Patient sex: M
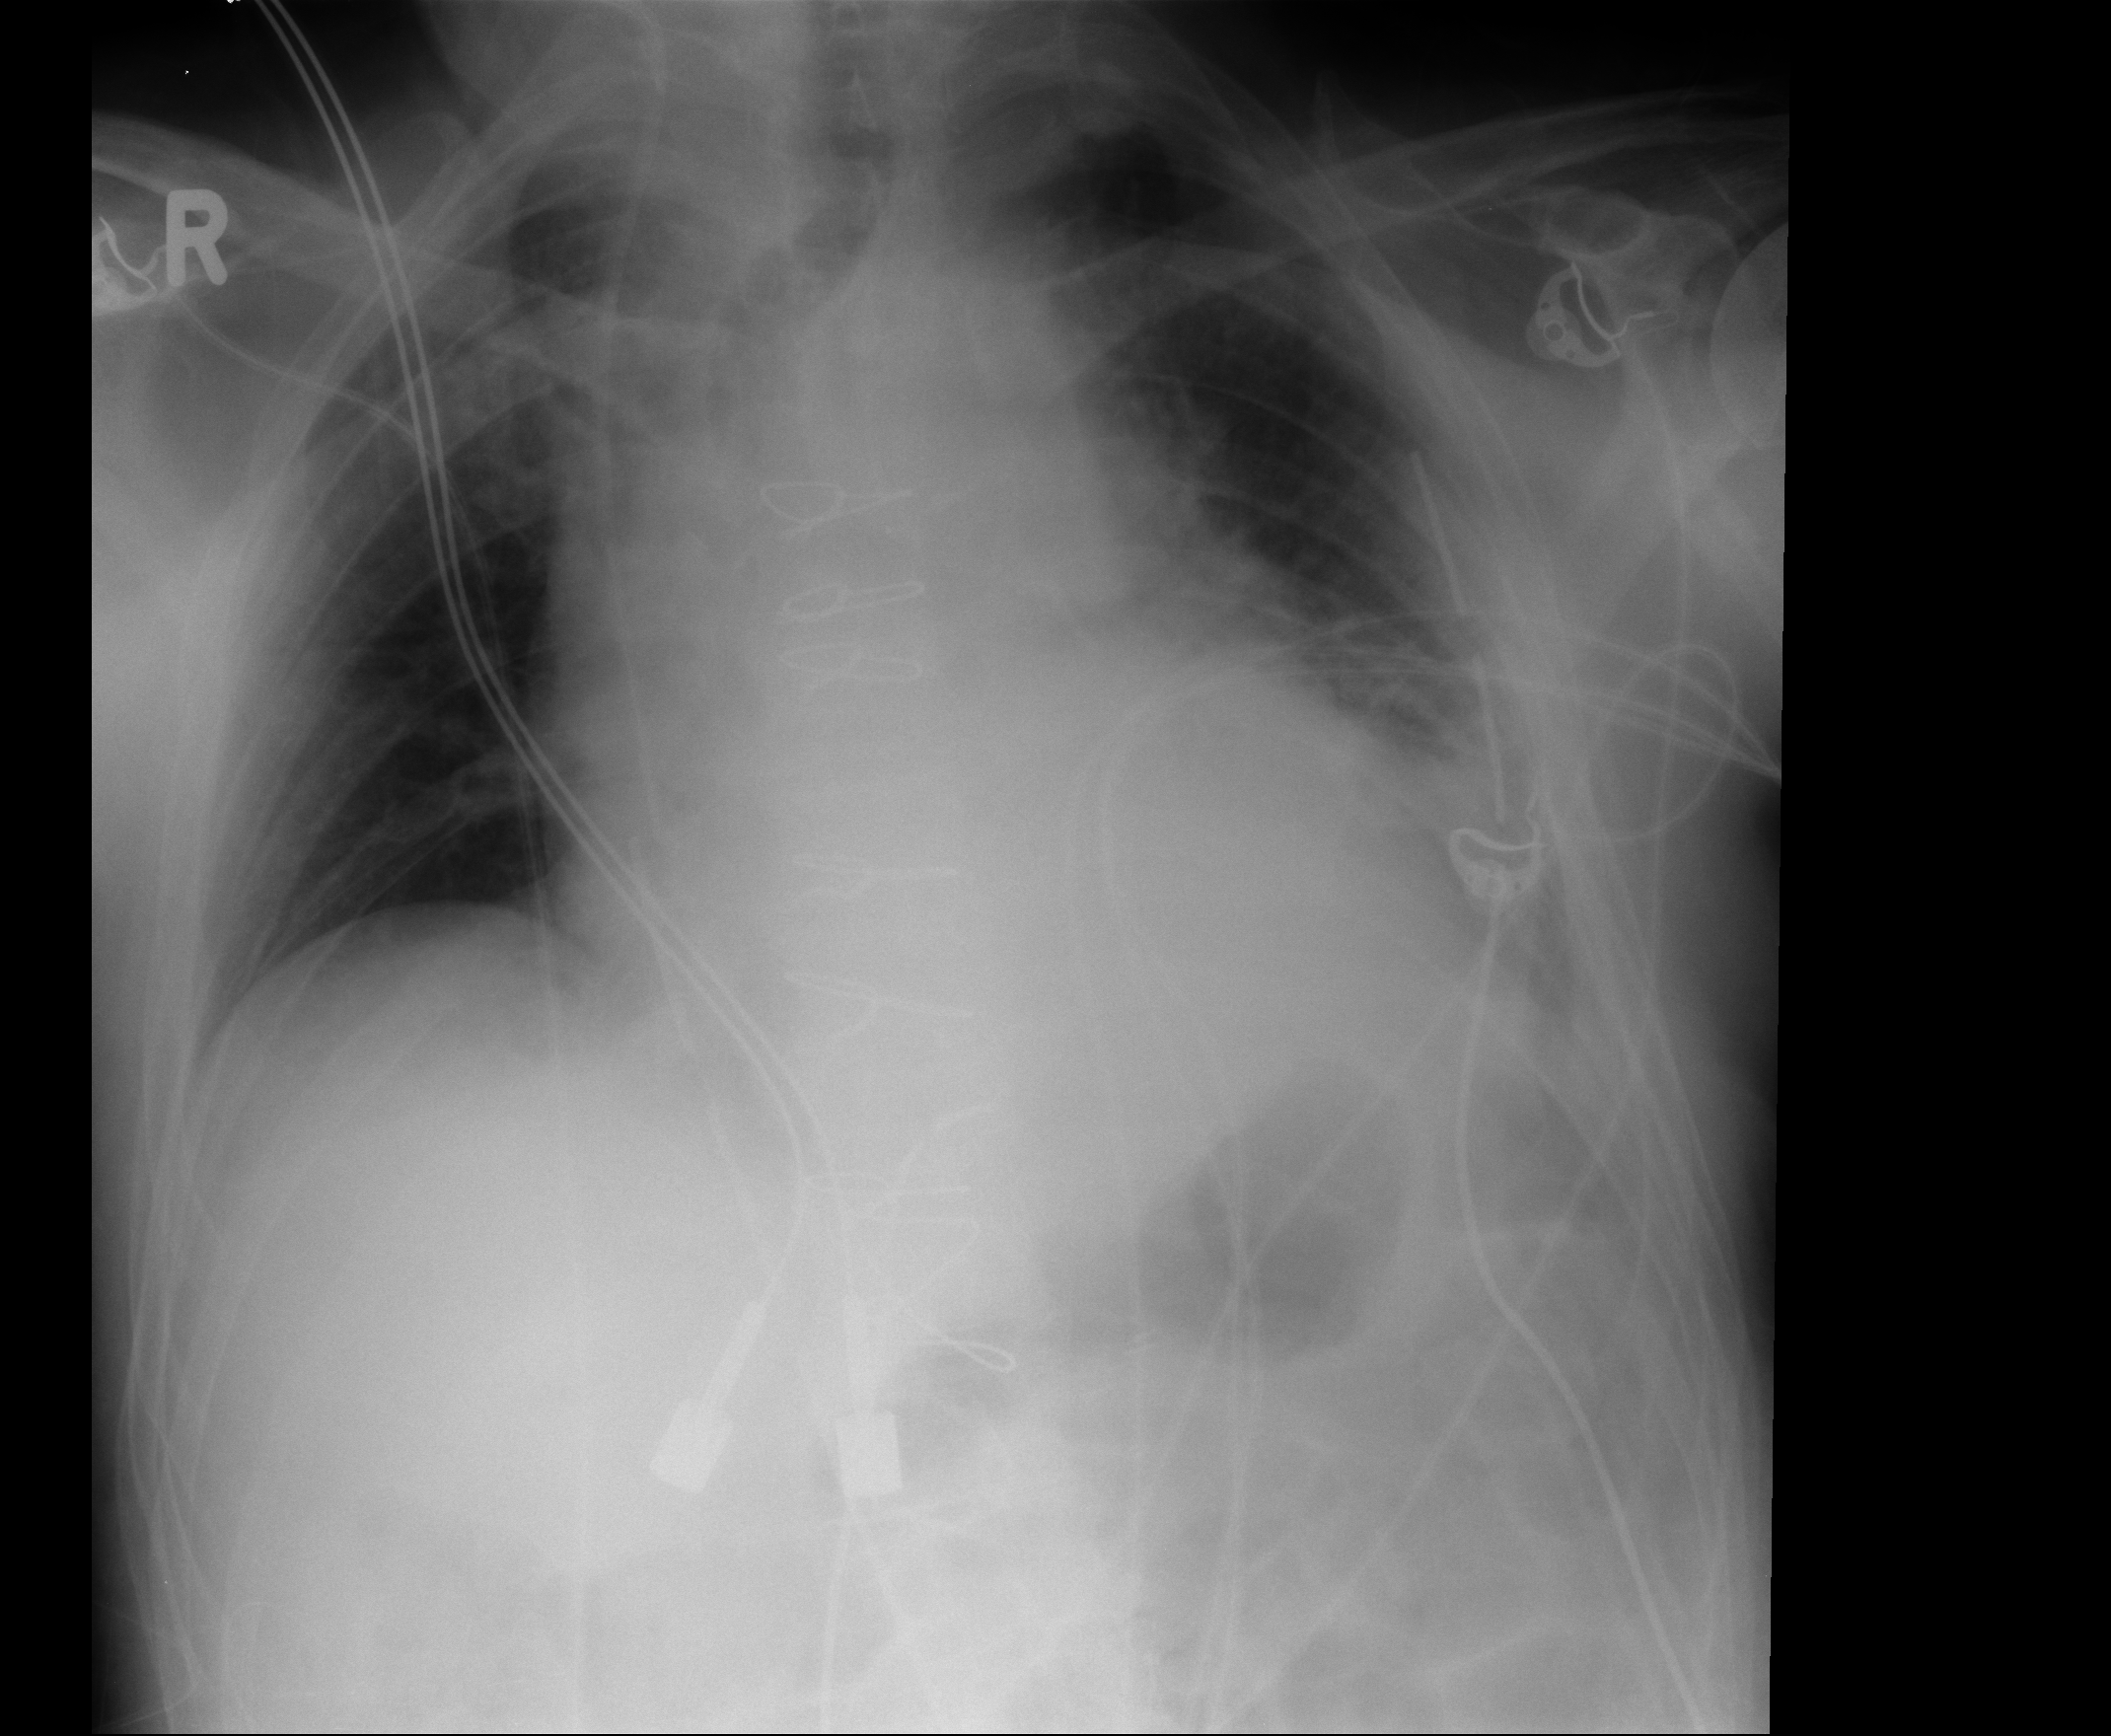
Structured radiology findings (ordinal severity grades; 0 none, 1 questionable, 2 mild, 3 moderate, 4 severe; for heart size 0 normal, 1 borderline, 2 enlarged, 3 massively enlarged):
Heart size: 2
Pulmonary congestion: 0
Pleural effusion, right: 0
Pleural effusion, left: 1
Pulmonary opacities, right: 0
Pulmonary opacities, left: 0
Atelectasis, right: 2
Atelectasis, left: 2